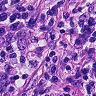
Metastatic tissue present: no